Question: Will Request a code if you Press UIbuttton Shows UITextView , Press Again UIbuttton Shows UITextView Again :/

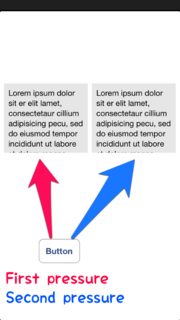
Answer: just one int variable in '.h' file like bellow..
'''
int AddNote;
'''
after just assign 0 in 'viewDidLoad:' method like..
'''
AddNote = 0;
'''
and afterin bellow method just create it..
'''
-(IBAction)btnAddTextView:(id)sender
{
UITextView *txtAddNote=[[UITextView alloc]initWithFrame:CGRectMake(AddNote * 180,20, 180, 44)];
[txtAddNote setBackgroundColor:[UIColor scrollViewTexturedBackgroundColor]];
[txtAddNote setFont:[UIFont fontWithName:@"Helvetica-Bold" size:15]];
txtAddNote.layer.borderWidth = 2.0;
txtAddNote.layer.borderColor= [UIColor redColor].CGColor;
AddNote++;
txtAddNote.tag = AddNote;
txtAddNote.userInteractionEnabled= YES;
txtAddNote.delegate = self;
txtAddNote.textColor = [UIColor whiteColor];
// [txtAddNote sizeToFit];
// [txtAddNote setClipsToBounds:YES];
// [viewTxt setClipsToBounds:YES];
[self.view addSubview:txtAddNote];
[txtAddNote release];
}
'''
hope this help you...